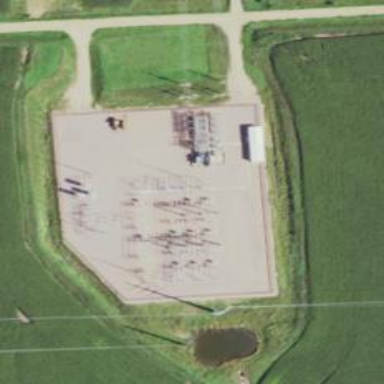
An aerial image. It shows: Switch used for power control.